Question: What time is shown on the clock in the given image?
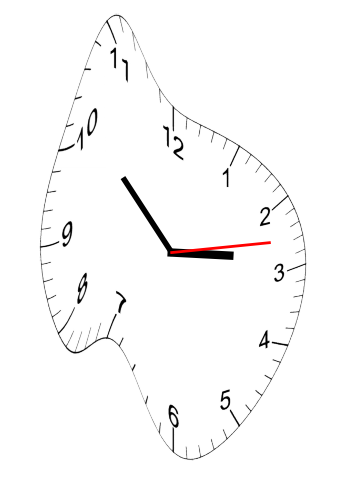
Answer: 02:52:13